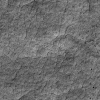
Atmospheric dust classification: not_dusty